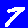
Digit: 7